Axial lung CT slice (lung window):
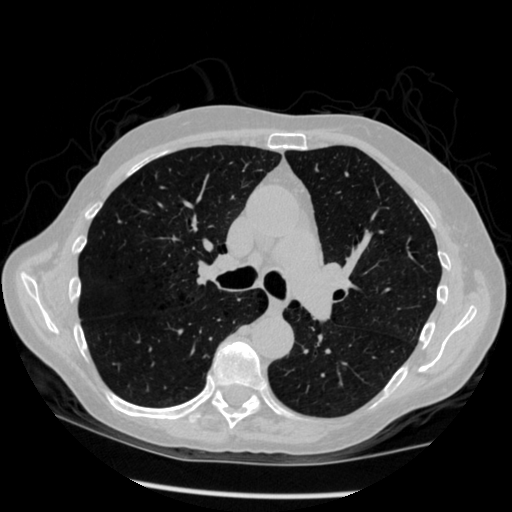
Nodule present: no